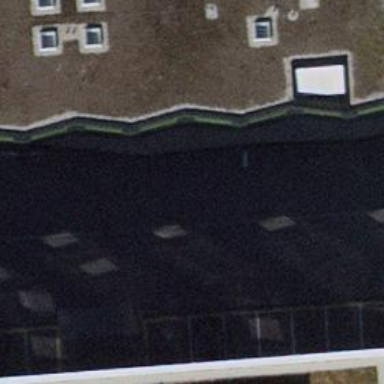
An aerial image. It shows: Parking entrance.